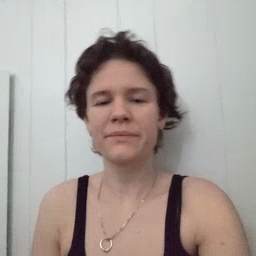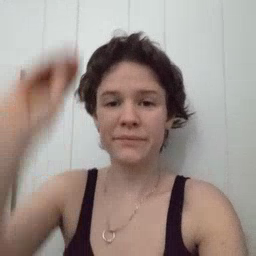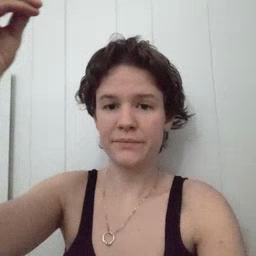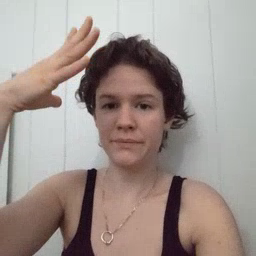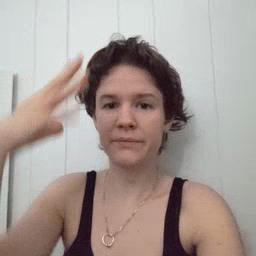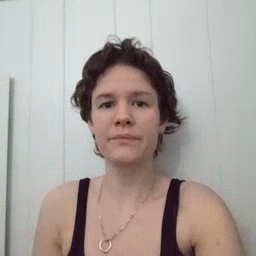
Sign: sun